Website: slack
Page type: billing-address
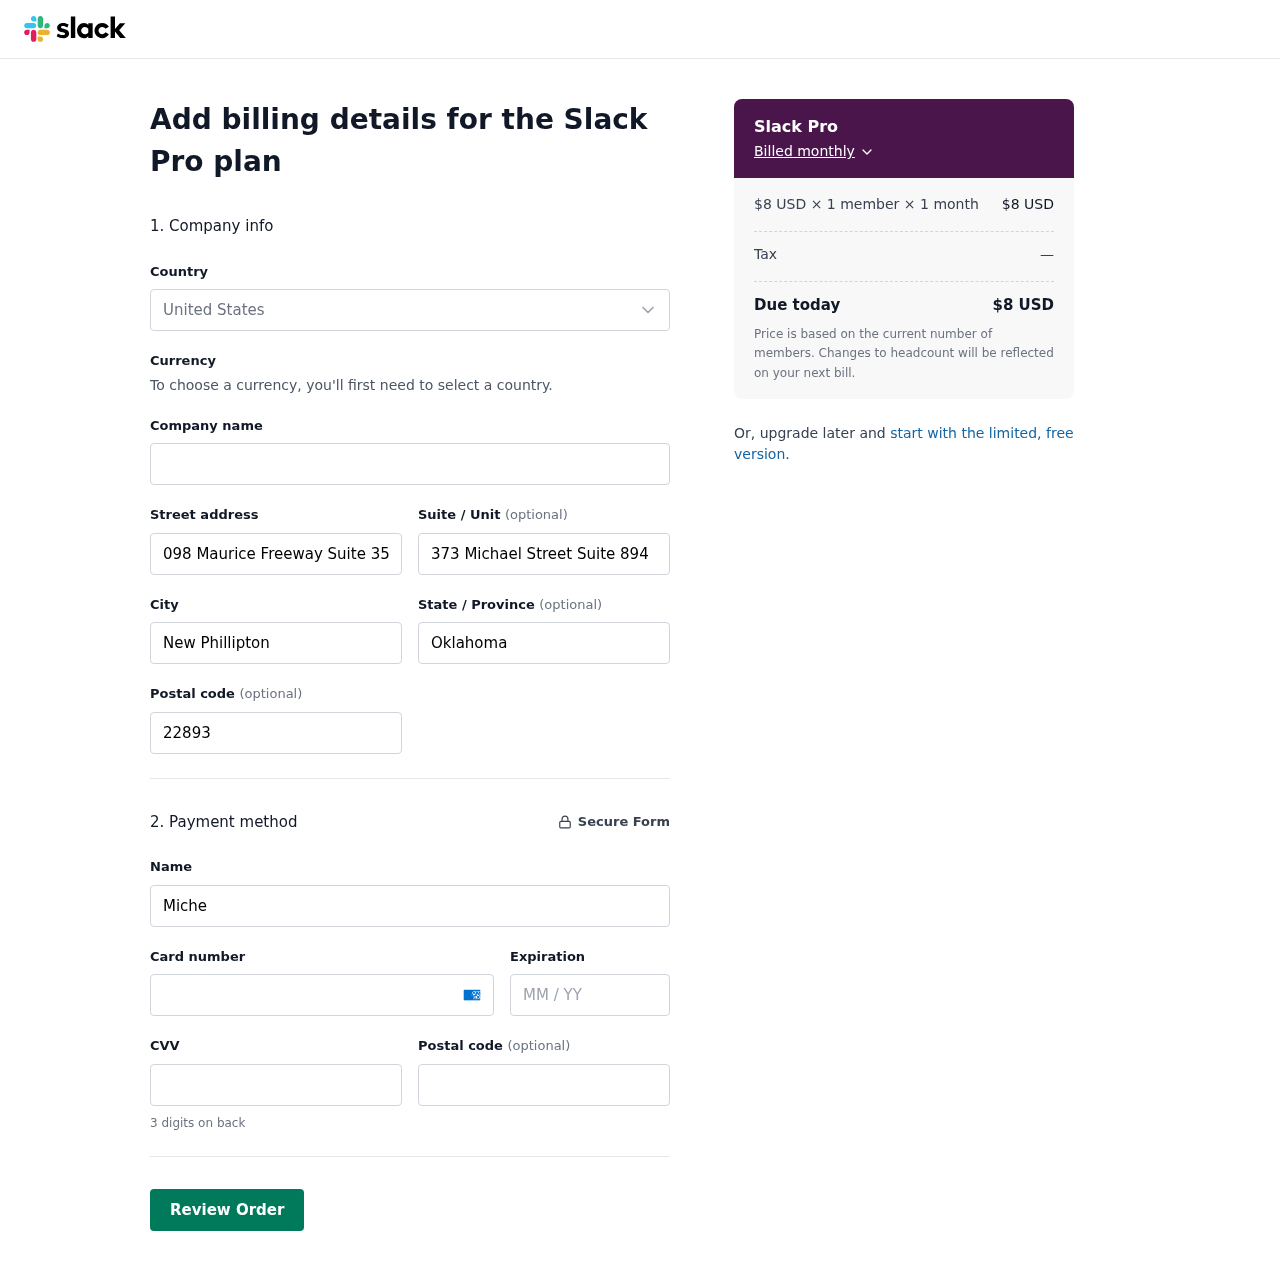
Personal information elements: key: PII_CARD_CVV
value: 4970
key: PII_CARD_EXPIRY
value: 08/27
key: PII_CARD_NUMBER
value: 3425 8444 6579 260
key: PII_CITY
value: New Phillipton
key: PII_COUNTRY
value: United States
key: PII_FULLNAME
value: Michelle Graham
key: PII_POSTCODE
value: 22893
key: PII_POSTCODE2
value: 69652
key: PII_STATE
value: Oklahoma
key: PII_STREET
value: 098 Maurice Freeway Suite 357
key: PII_STREET2
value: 373 Michael Street Suite 894
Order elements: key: ORDER_PLAN_PRICE
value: $8 USD
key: ORDER_NUM_MEMBERS
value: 1 member
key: ORDER_NUM_MONTHS
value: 1 month
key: ORDER_SUBTOTAL
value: $8 USD
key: ORDER_TAX
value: —
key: ORDER_TOTAL
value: $8 USD